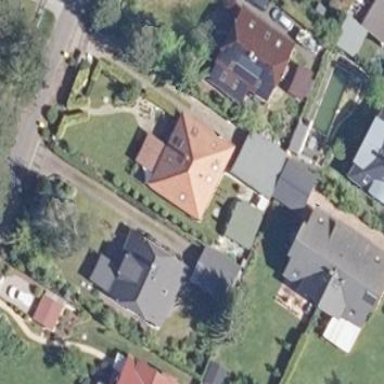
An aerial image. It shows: House with hipped roof.